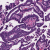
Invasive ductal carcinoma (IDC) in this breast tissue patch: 1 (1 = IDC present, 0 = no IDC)